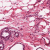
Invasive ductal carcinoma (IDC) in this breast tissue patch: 0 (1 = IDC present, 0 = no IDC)